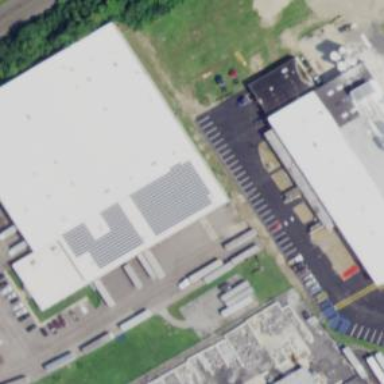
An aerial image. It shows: Industrial building.